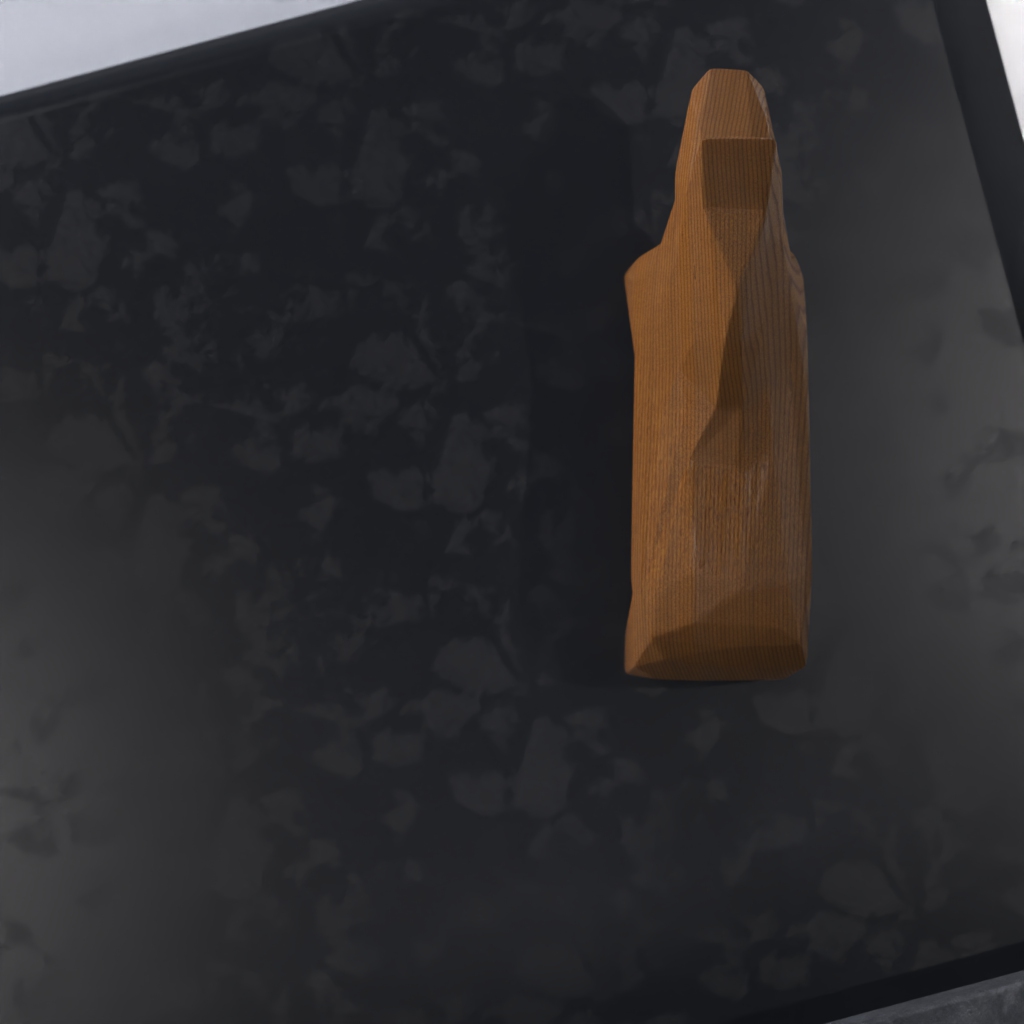
A high quality rendering of a dalahest_oak dalecarlian horse figurine made of varnished dark oak standing on a dark bathroom counter in an a clothing store with cold dimmed artificial lighting,extreme long shot of an aerial view from the top, 150 mm, f 16, white plate, glass